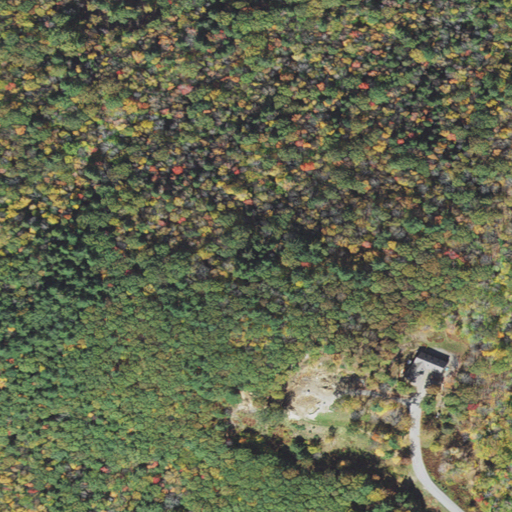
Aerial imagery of mountain in New Hampshire named Bald Hill containing mixed forest, deciduous forest, evergreen forest, shrub, open development, and low intensity development